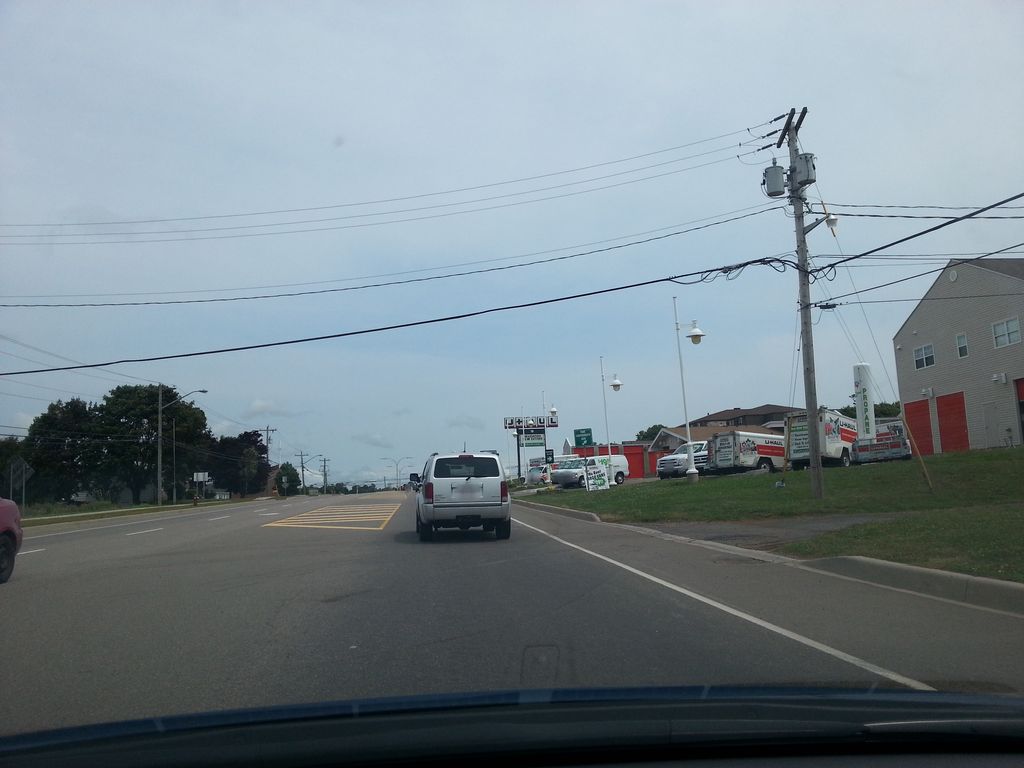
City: charlottetown